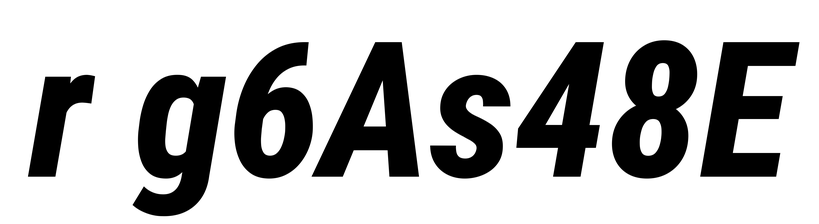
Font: Roboto-Italic_Condensed_ExtraBold_Italic